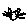
Label: cat